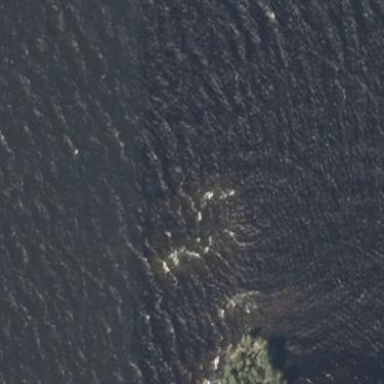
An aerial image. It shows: Shoal islet.